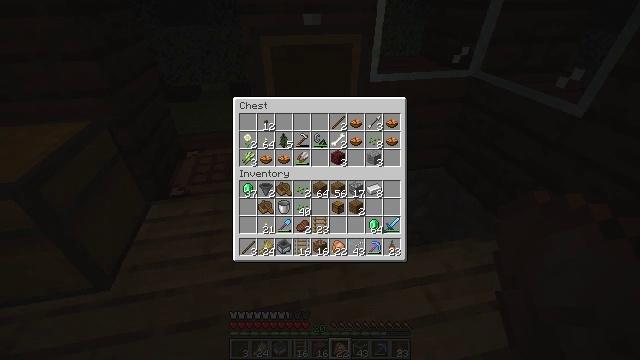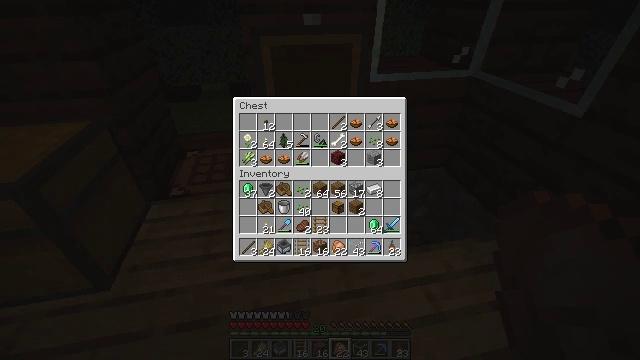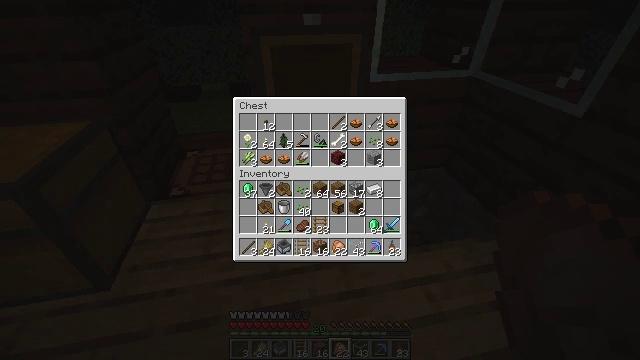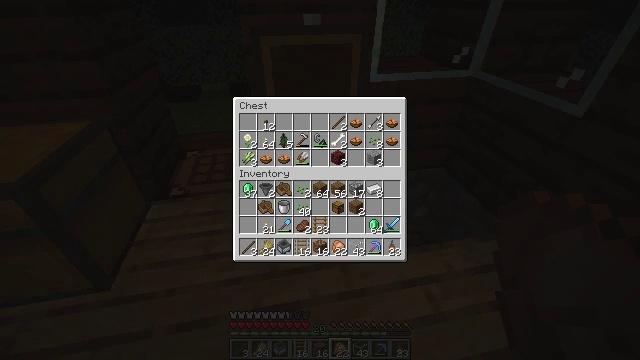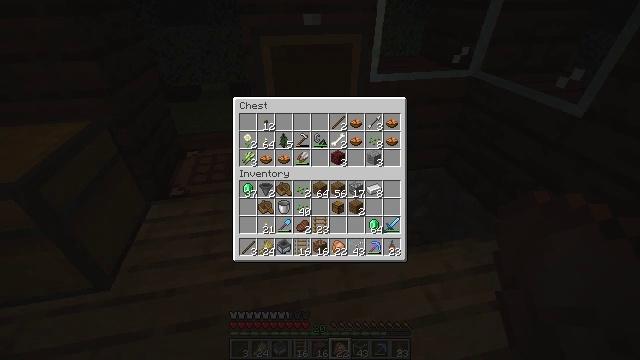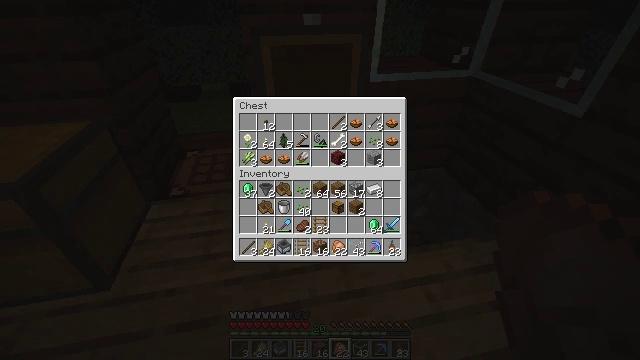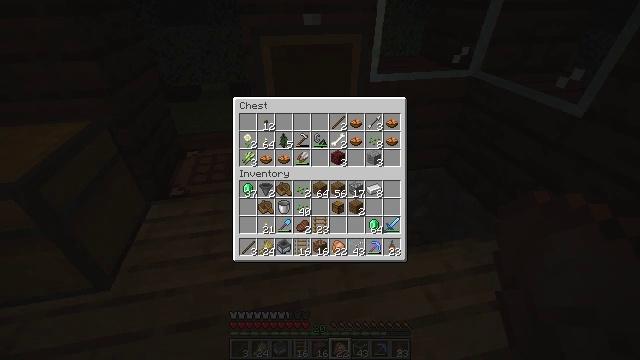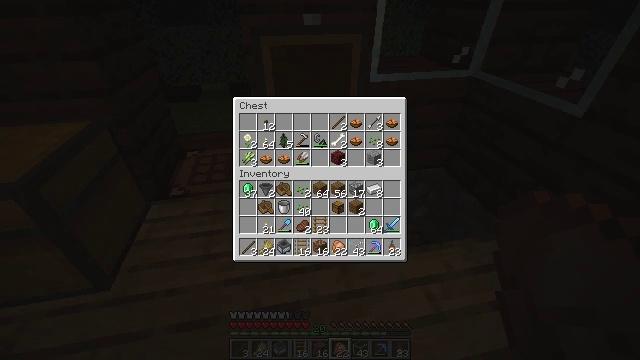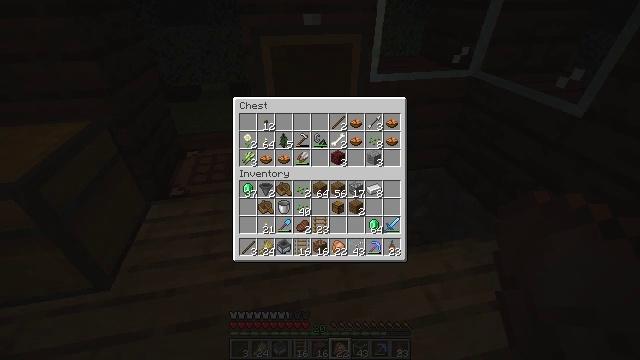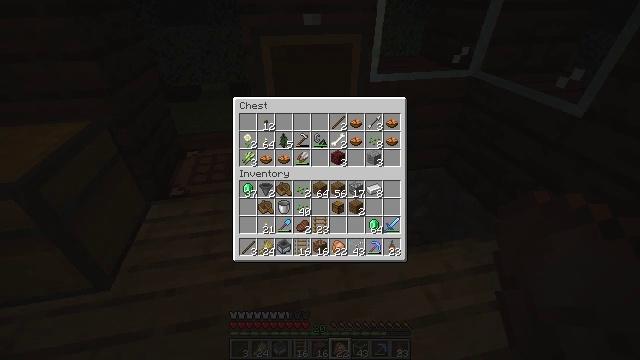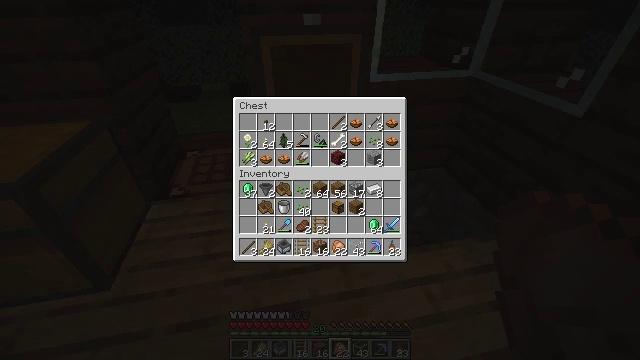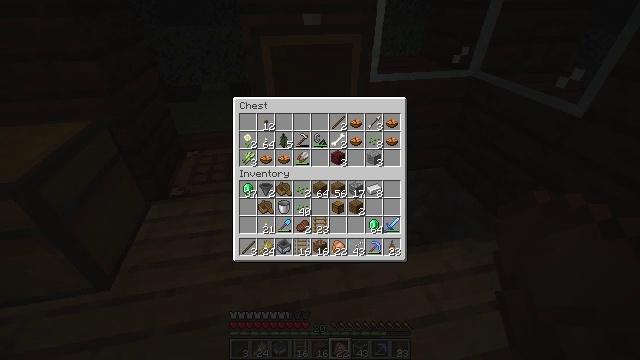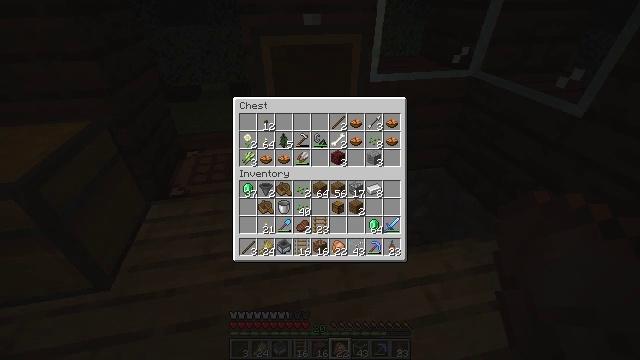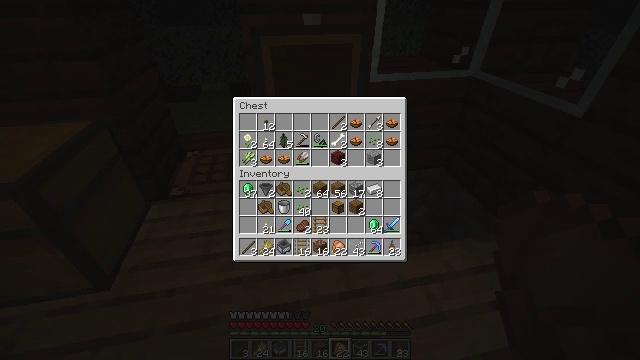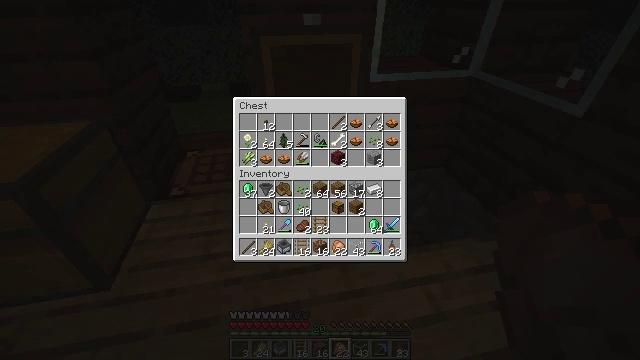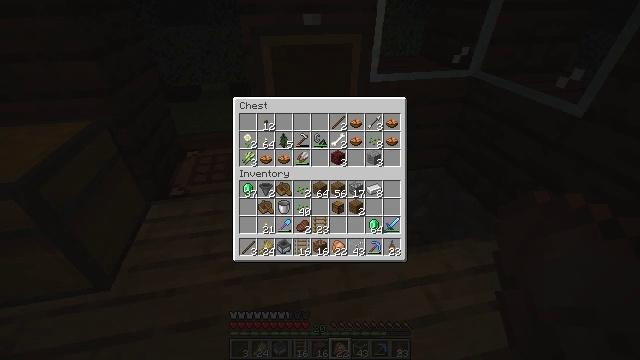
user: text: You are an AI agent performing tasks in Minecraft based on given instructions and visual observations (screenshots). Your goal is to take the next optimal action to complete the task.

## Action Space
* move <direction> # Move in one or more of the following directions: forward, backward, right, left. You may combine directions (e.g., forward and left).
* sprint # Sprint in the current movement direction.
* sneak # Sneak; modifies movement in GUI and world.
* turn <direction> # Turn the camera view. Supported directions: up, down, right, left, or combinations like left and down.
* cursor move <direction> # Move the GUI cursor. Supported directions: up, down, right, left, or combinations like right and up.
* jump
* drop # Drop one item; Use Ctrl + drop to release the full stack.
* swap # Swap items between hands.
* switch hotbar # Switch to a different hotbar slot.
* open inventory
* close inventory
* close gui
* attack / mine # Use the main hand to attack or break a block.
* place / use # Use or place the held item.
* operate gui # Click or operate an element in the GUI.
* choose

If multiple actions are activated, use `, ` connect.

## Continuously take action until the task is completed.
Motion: motion action
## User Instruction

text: Combine materials at the crafting table to get an observer.
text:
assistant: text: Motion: no_op
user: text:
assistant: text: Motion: no_op
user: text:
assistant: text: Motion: no_op
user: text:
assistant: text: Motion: no_op
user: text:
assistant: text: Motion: no_op
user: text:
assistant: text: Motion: no_op
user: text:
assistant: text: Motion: no_op
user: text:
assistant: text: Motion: no_op
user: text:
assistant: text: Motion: no_op
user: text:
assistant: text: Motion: no_op
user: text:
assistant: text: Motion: no_op
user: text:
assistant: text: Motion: no_op
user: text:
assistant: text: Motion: no_op
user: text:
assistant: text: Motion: no_op
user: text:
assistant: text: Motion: no_op
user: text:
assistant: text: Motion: no_op
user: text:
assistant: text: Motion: no_op
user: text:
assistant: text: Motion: no_op
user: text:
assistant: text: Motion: no_op
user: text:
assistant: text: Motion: no_op
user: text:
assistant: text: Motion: no_op
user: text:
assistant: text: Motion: no_op
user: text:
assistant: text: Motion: no_op
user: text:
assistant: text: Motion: no_op
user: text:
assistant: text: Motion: no_op
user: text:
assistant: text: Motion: no_op
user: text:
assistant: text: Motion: no_op
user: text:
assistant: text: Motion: no_op
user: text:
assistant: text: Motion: no_op
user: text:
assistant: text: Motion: no_op